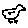
Label: bird